Field crop: tomato
Growth stage: 2
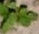
Species: solanum